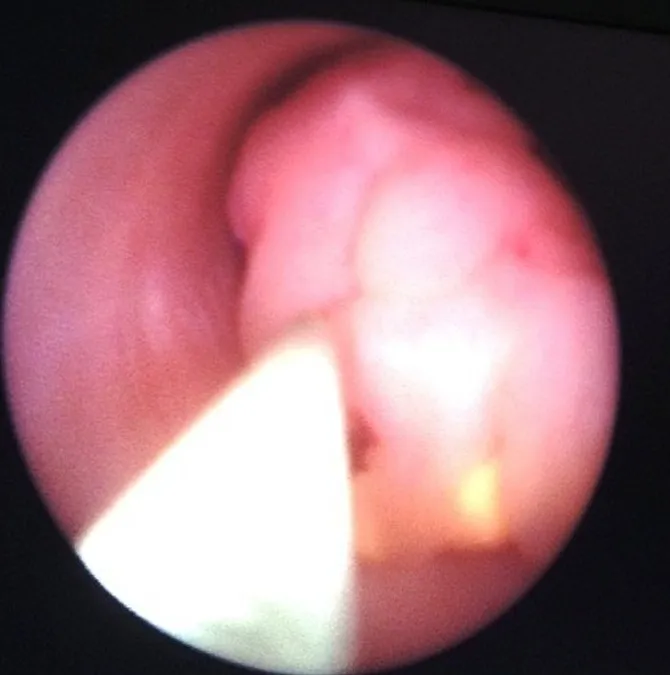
Ureterorenoscopic image of fibroepithelial polyp.
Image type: endoscopy (other_endoscopy)